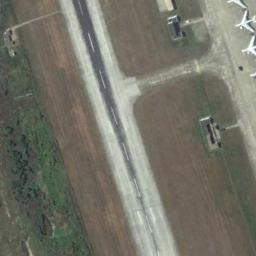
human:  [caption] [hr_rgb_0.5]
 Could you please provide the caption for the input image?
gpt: The runway goes through the clearing and some planes park the open area nearby .

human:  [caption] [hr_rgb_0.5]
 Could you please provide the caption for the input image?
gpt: There is brown bare ground next to the runway  There is a concrete floor next to the runway  There are several planes on the concrete floor  There are white short-line signs on the runway .

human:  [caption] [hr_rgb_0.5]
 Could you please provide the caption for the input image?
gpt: The grass is beside the runway .

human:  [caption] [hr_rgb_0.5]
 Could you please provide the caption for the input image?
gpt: The runway is on the grass next to some airplanes .

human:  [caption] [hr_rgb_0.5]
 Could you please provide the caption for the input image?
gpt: There are brown bare land and a green lawn beside the runway .